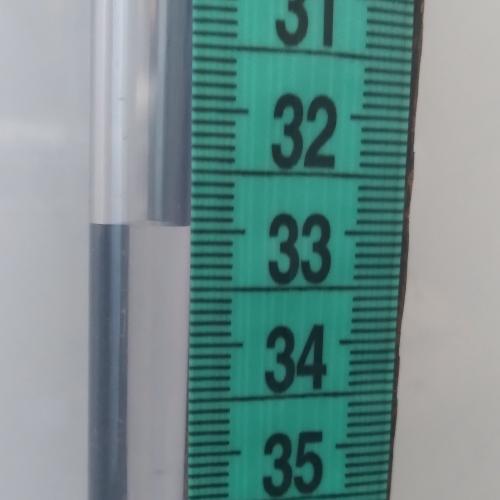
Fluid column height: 33.0 cm